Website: macys
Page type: delivery-shipping
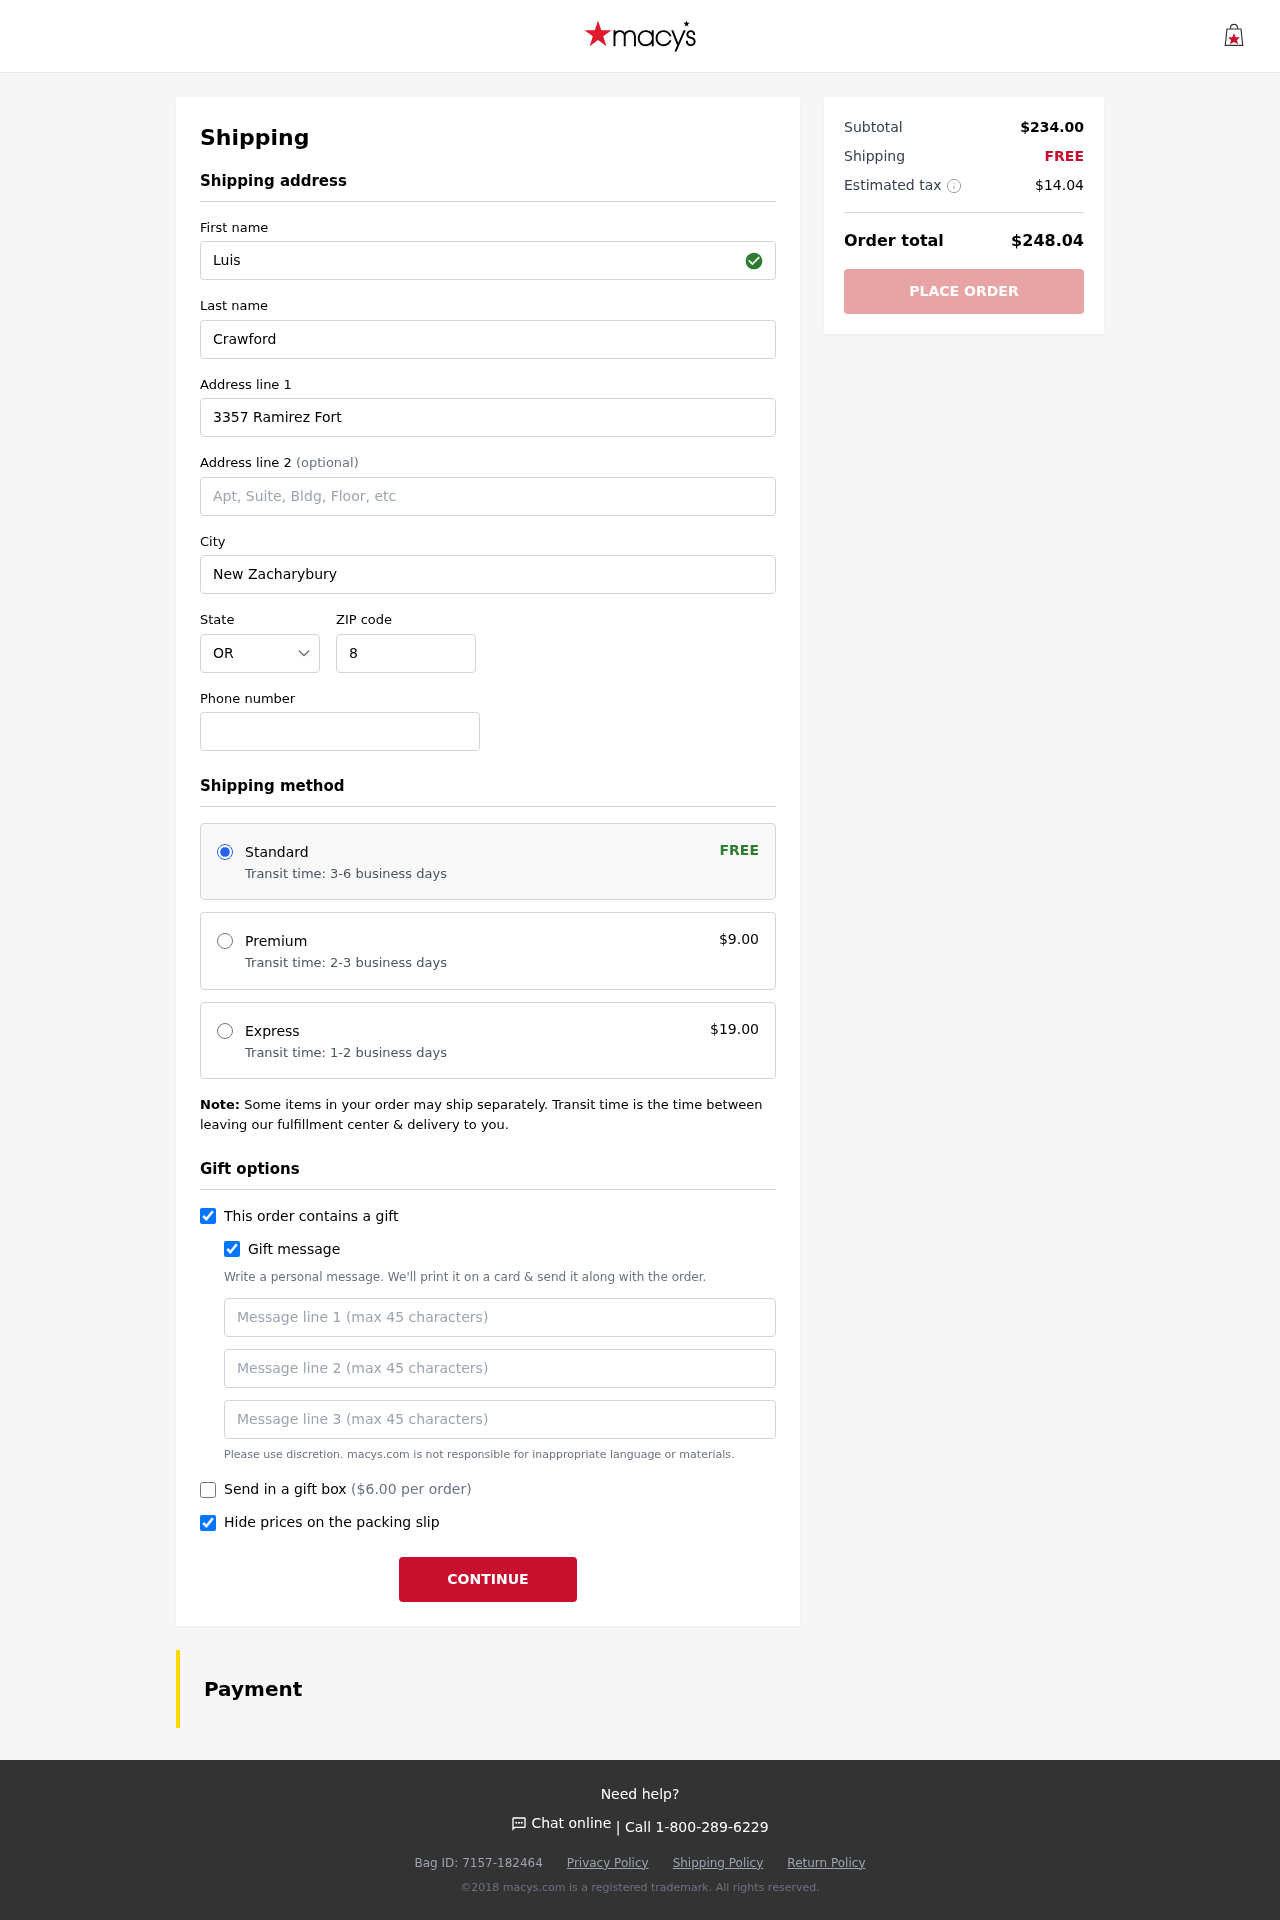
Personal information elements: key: PII_STATE_ABBR
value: OR
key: PII_FIRSTNAME
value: Luis
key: PII_LASTNAME
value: Crawford
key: PII_STREET
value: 3357 Ramirez Fort
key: PII_CITY
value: New Zacharybury
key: PII_POSTCODE
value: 89249
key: PII_PHONE
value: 9764455742
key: PII_GIFT_MESSAGE
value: Hey Jennifer! I saw these cozy cushions and immediately thought of our backyard hangouts—perfect for adding a little comfort to our chats. Hope they bring some extra warmth to your lovely space!  Luis
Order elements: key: ORDER_SHIPPING_STANDARD
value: Transit time: 3-6 business days
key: ORDER_SHIPPING_COST
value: FREE
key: ORDER_SHIPPING_PREMIUM
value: Transit time: 2-3 business days
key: ORDER_SHIPPING_PREMIUM_PRICE
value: $9.00
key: ORDER_SHIPPING_EXPRESS
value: Transit time: 1-2 business days
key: ORDER_SHIPPING_EXPRESS_PRICE
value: $19.00
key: ORDER_GIFT_BOX_PRICE
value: ($6.00 per order)
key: ORDER_SUBTOTAL
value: $234.00
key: ORDER_SHIPPING_COST2
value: FREE
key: ORDER_TAX
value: $14.04
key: ORDER_TOTAL
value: $248.04